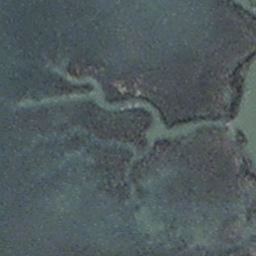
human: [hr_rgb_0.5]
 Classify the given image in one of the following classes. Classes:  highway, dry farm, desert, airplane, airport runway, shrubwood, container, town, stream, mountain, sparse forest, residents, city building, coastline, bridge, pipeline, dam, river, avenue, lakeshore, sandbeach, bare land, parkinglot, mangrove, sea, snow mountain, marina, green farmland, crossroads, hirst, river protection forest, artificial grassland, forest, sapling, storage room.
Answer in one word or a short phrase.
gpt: stream